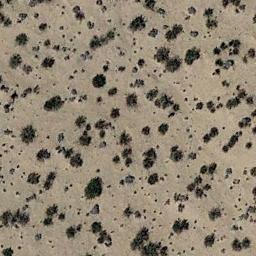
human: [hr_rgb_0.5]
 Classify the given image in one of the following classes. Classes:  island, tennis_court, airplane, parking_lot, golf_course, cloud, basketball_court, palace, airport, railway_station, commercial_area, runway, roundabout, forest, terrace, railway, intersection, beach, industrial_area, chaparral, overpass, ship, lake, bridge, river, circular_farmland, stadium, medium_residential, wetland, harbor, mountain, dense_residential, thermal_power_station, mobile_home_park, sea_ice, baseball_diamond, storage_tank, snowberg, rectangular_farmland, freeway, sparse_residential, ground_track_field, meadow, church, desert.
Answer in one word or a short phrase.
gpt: chaparral